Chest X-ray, PA view. Patient: 55 years old, sex M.
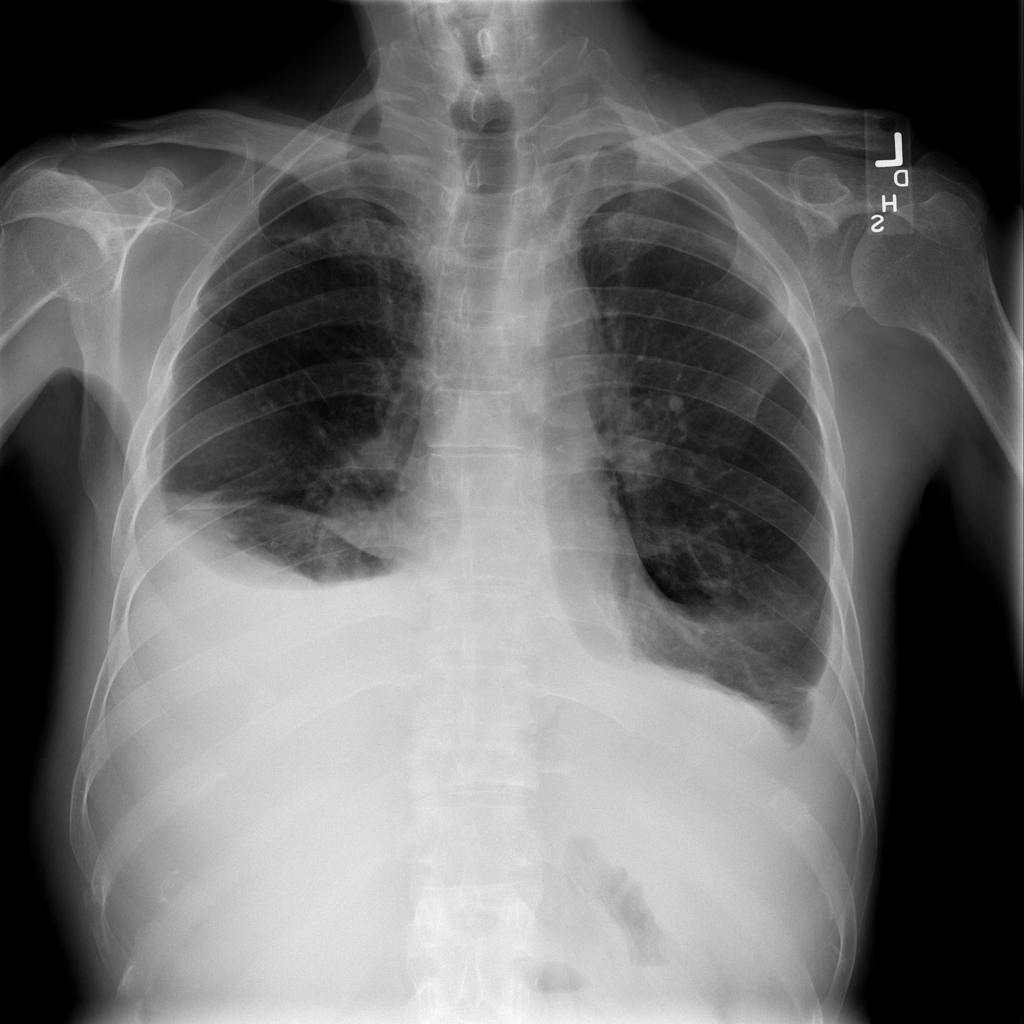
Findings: Effusion